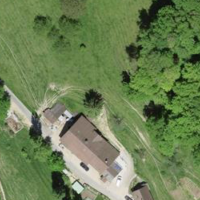
EUNIS habitat code: 25
Species observed at this site:
Emberiza citrinella